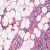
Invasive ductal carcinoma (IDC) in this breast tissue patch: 1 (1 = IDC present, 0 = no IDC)